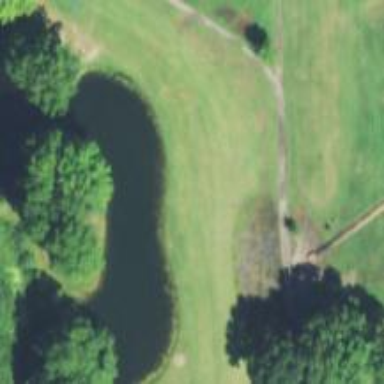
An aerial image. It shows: Golf hole.